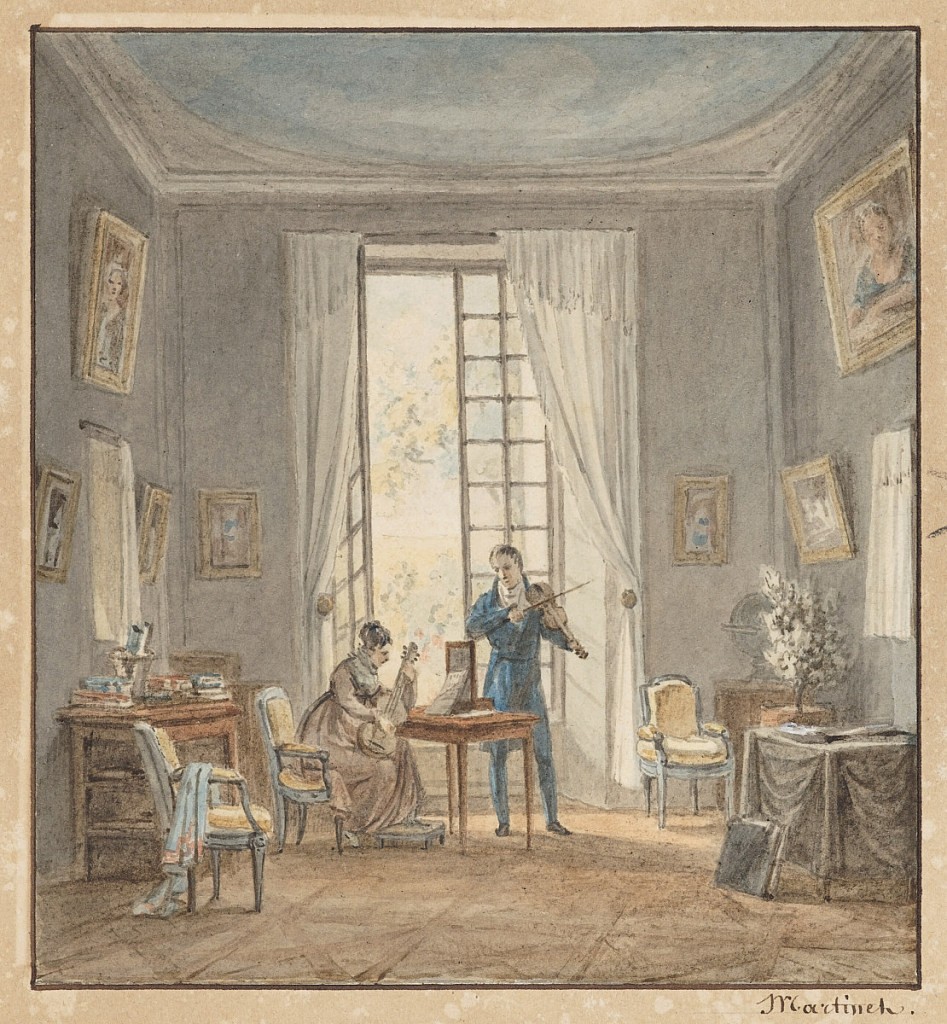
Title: Salon Interior with Gabriel d'Arjuzon Playing the Violin and Pascalie Hosten, Comtess d'Arjuzon, Playing Guitar
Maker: Achille-Louis Martinet, 1806 – 1877
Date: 1810–20
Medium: Brush and watercolor on white wove paper
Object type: Drawing
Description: In this small genre scene, the Count d'Arjuzon, plays the violin and his wife, the guitar, in front of open French windows. A serene background of pale blue walls and bare parquet floors enhances the portrait paintings and blue painted armchairs in the style of Louis XVI. To the right of the windows, a globe is seen on a corner table; just forward of that is a white flowering plant on a draped table.